Interaction volume radius: 10 \u00c5
Interaction volume height: 40 \u00c5
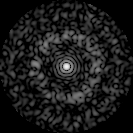
Disorder parameter: 0.8379